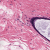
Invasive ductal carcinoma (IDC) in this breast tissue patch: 0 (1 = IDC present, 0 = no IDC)